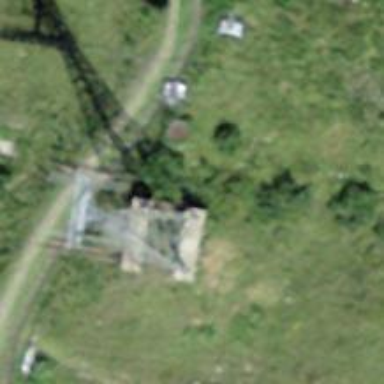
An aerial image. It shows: Pylon used for aerialway.